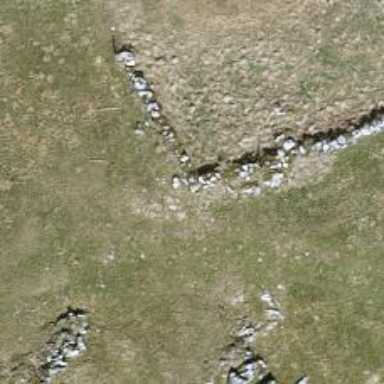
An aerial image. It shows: Wall barrier.